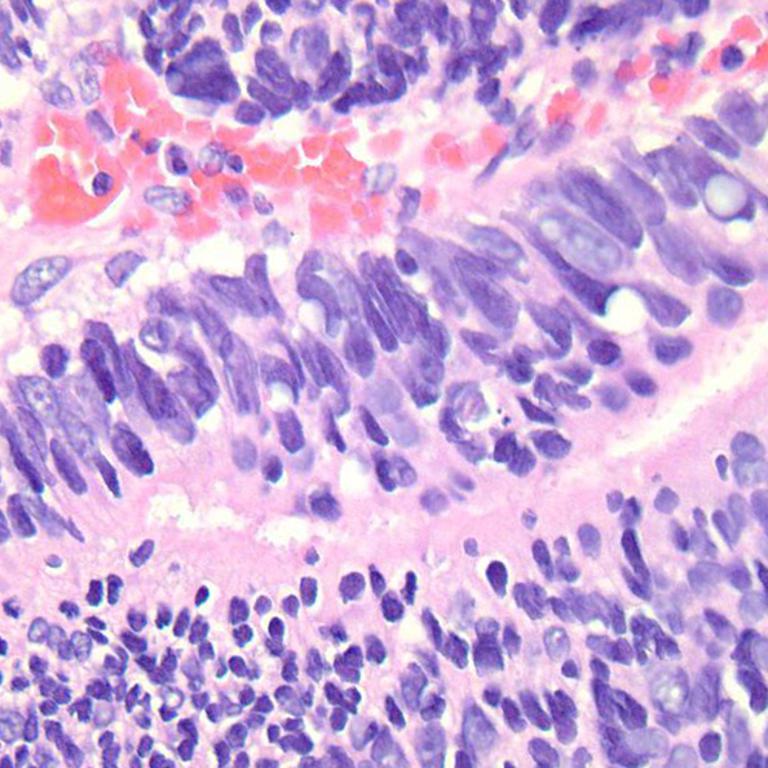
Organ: colon
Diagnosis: adenocarcinomas